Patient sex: M
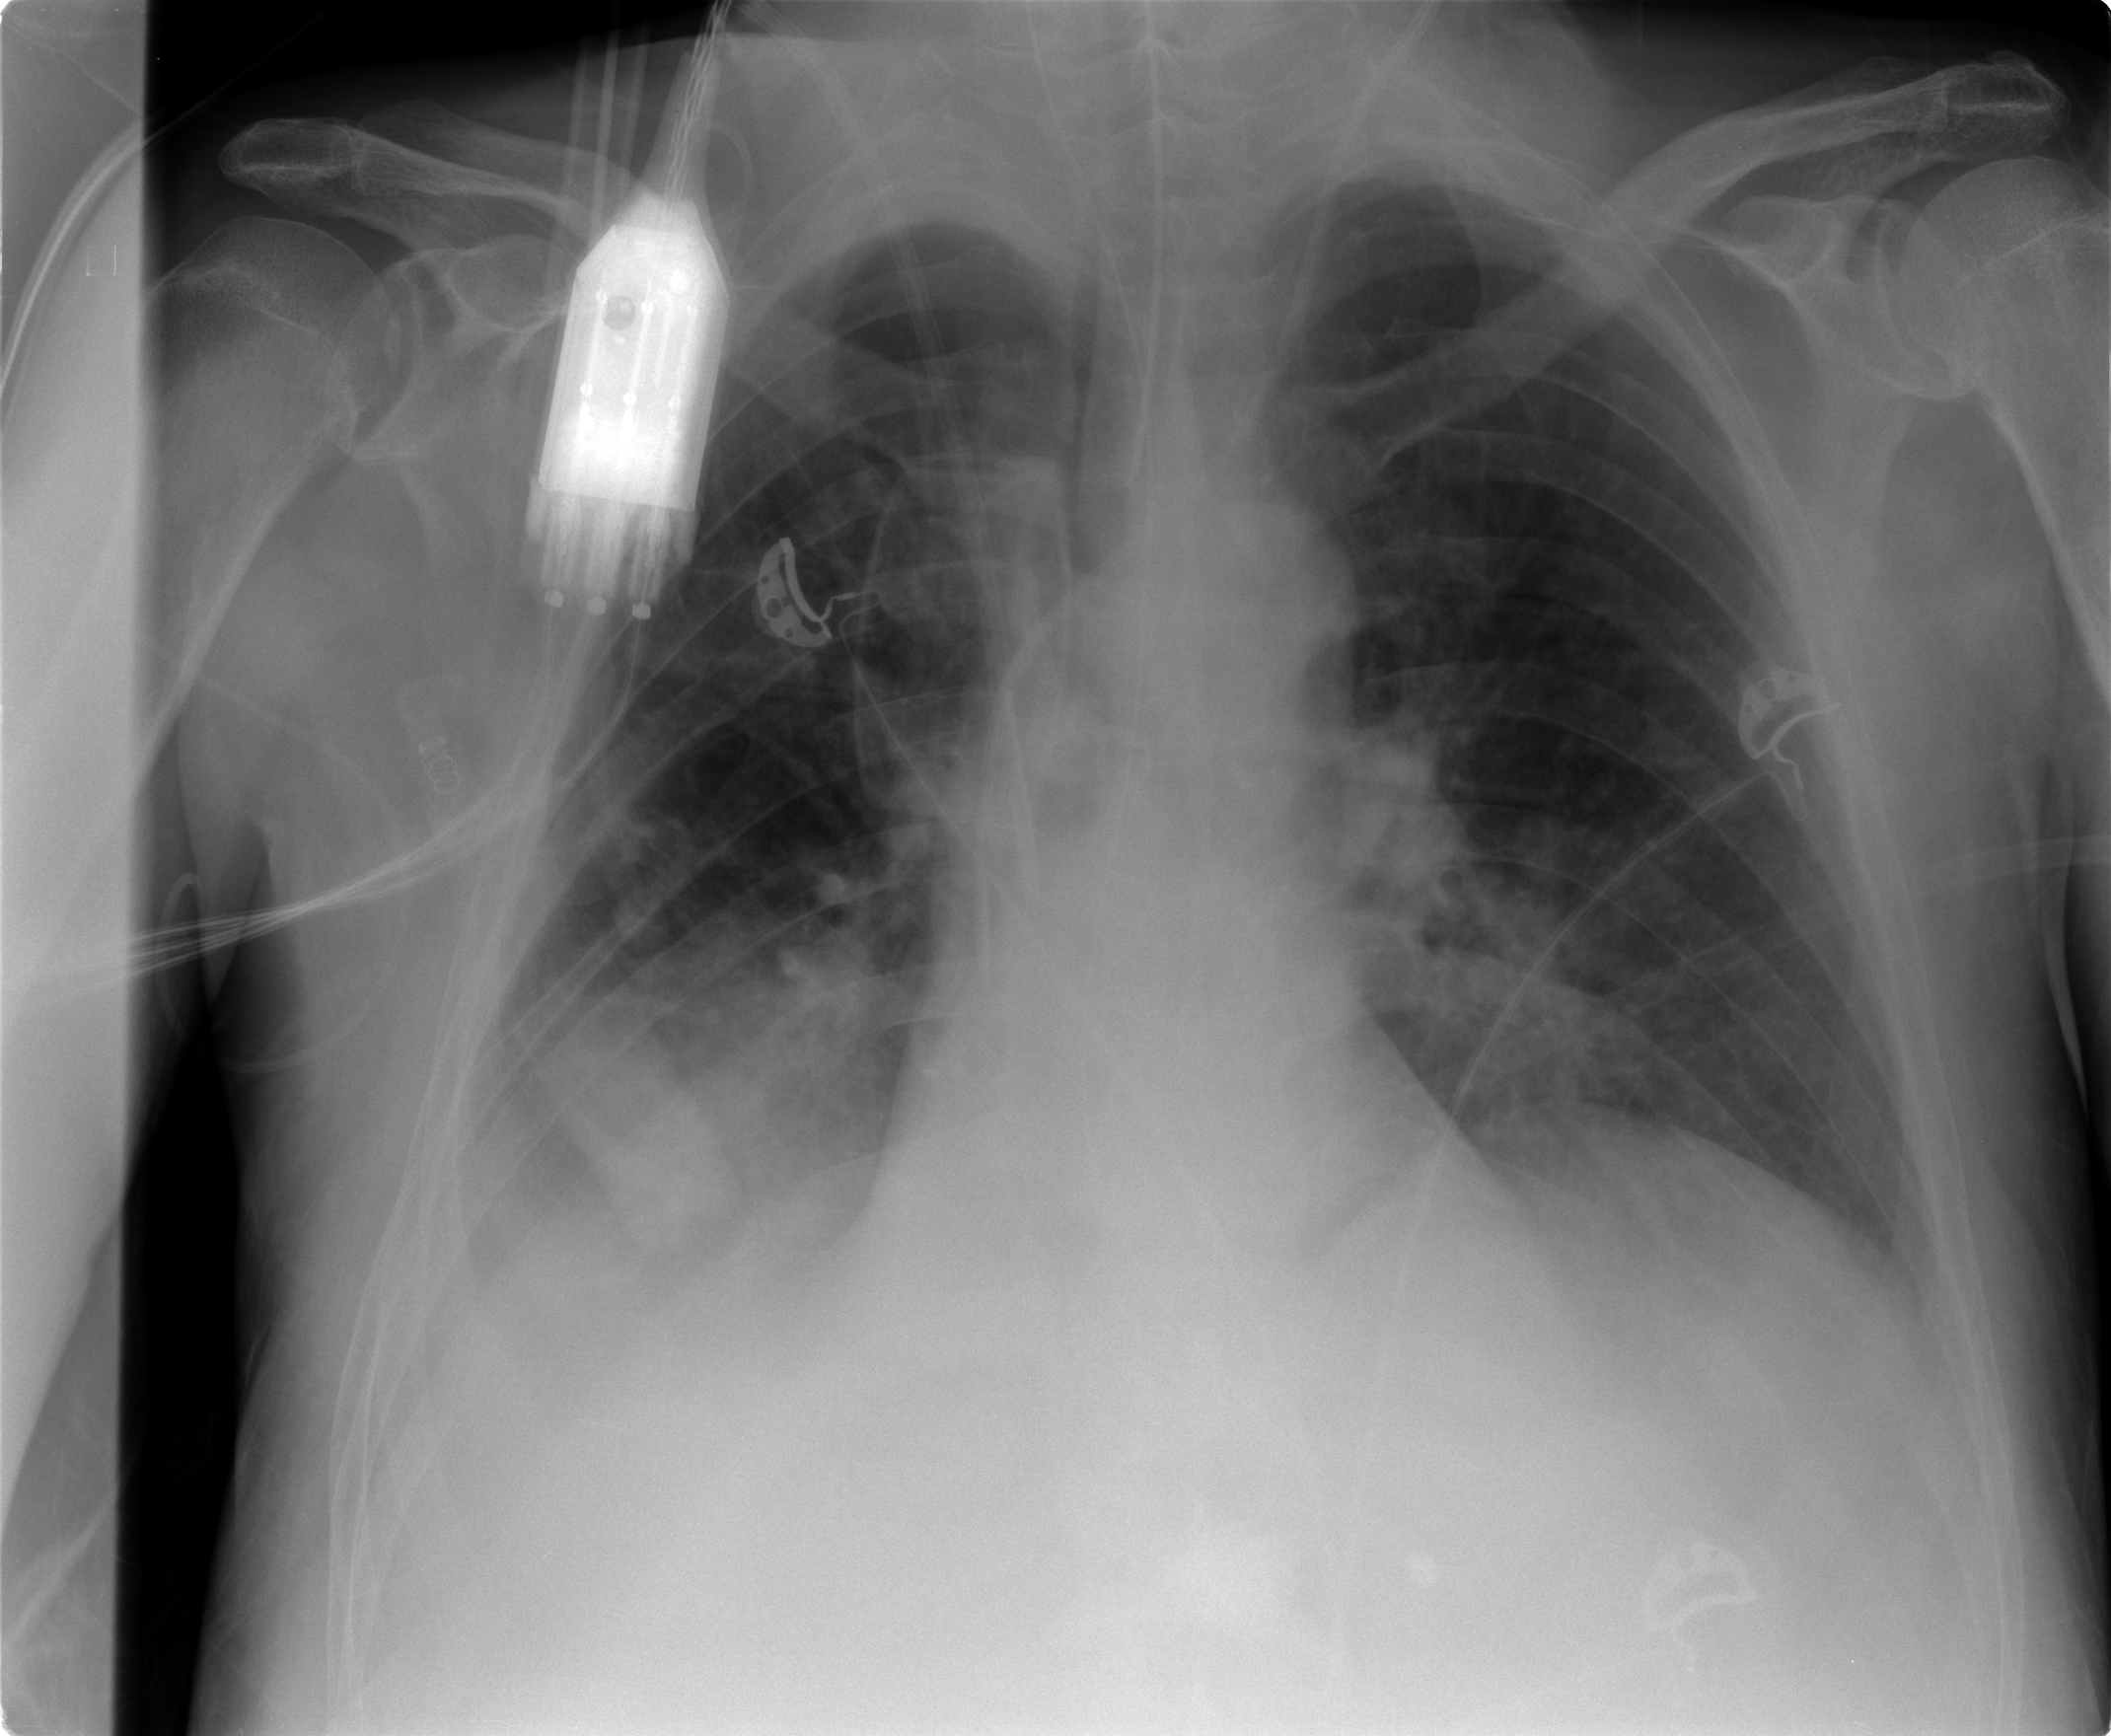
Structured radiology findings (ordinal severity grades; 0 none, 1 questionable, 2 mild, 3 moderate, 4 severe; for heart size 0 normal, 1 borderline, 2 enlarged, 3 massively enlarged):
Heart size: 0
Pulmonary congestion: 1
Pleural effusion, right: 2
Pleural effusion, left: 1
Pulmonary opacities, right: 2
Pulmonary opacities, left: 0
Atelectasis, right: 2
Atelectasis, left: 2